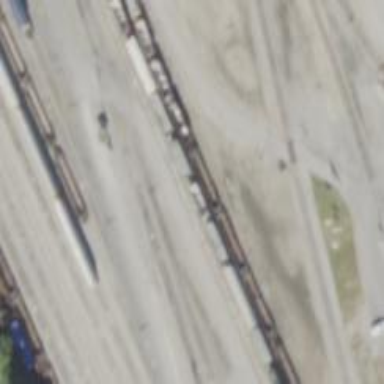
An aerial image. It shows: Railway yard used for servicing trains.